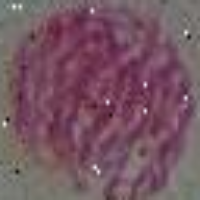
Label: prophase